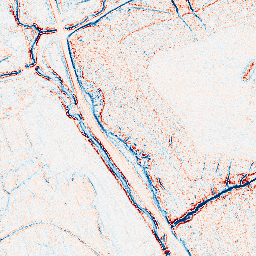
Category: edge_preserving
Decomposition family: anisotropic_diffusion
Decomposition parameters: iterations: 10
kappa: 100
gamma: 0.05
Upsampling method: sinc_blackman
Upsampling parameters: scale: 2
kernel_size: 16
Upsampling scale: 2